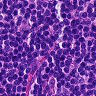
Metastatic tissue present: no